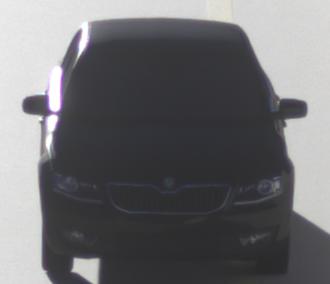
Make: Skoda
Model: Octavia 1.2 TSI
Detailed model: Octavia (III) Limousine
Model produced from: 2013/02
Model produced until: 2015/04
Doors: 5
Color: black
Road condition: dry road
Daytime: sunrise or sunset
Contrast: high contrast